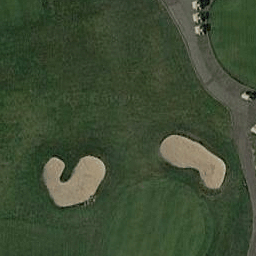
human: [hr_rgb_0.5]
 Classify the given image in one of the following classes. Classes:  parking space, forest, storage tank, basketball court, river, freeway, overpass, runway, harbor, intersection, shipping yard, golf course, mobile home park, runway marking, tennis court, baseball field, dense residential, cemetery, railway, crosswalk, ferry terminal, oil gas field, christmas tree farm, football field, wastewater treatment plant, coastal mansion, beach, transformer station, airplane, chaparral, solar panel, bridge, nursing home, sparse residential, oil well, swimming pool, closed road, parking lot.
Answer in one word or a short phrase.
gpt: golf course